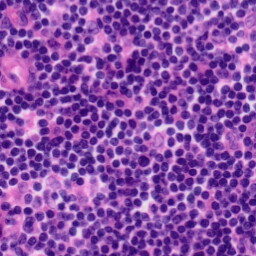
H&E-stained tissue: Tonsil